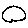
Label: circle